Question: I need to create something like this:

I was thinking to use a label and a textbox, but I don't know how to put that line between them. All that I need is good idea how to do it. Are there other tools to do that?
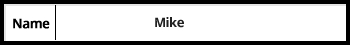
Answer: Here... you can try this
'''
<Border BorderThickness="2" BorderBrush="Black">
<Grid>
<Grid.ColumnDefinitions>
<ColumnDefinition Width="Auto"/>
<ColumnDefinition Width="Auto"/>
<ColumnDefinition />
</Grid.ColumnDefinitions>
<TextBlock Margin="5">Name</TextBlock>
<Border Grid.Column="1" BorderBrush="LightGray" BorderThickness="0.5"/>
<TextBlock Margin="5" Grid.Column="2">Michael</TextBlock>
</Grid>
</Border>
'''